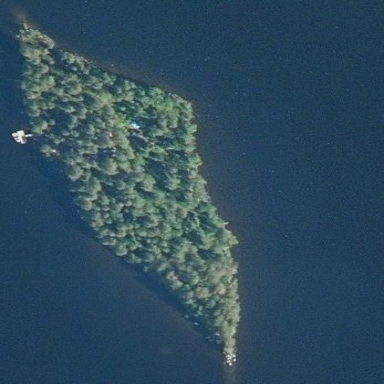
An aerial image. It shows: Islet.